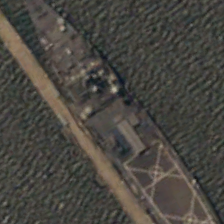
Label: combat